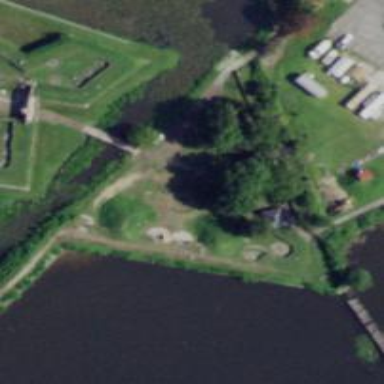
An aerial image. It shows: Archaeological site featuring military fortifications that hold historical significance.